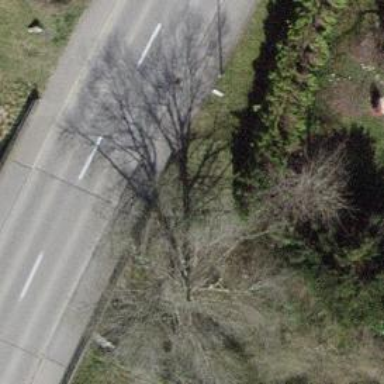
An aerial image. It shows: Sidewalk bridge over footway.